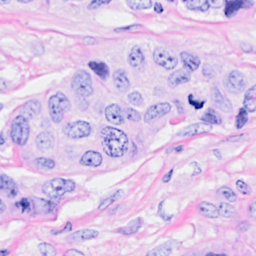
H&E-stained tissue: Breast